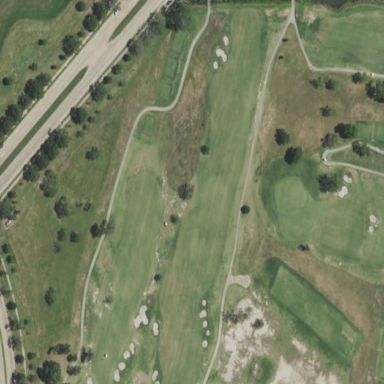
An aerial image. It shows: Golf fairway surrounded by grass.